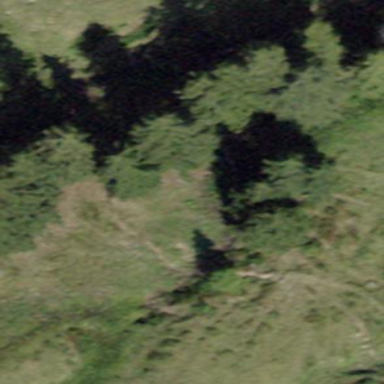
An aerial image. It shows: Forest area.